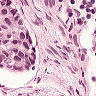
Metastatic tissue present: yes